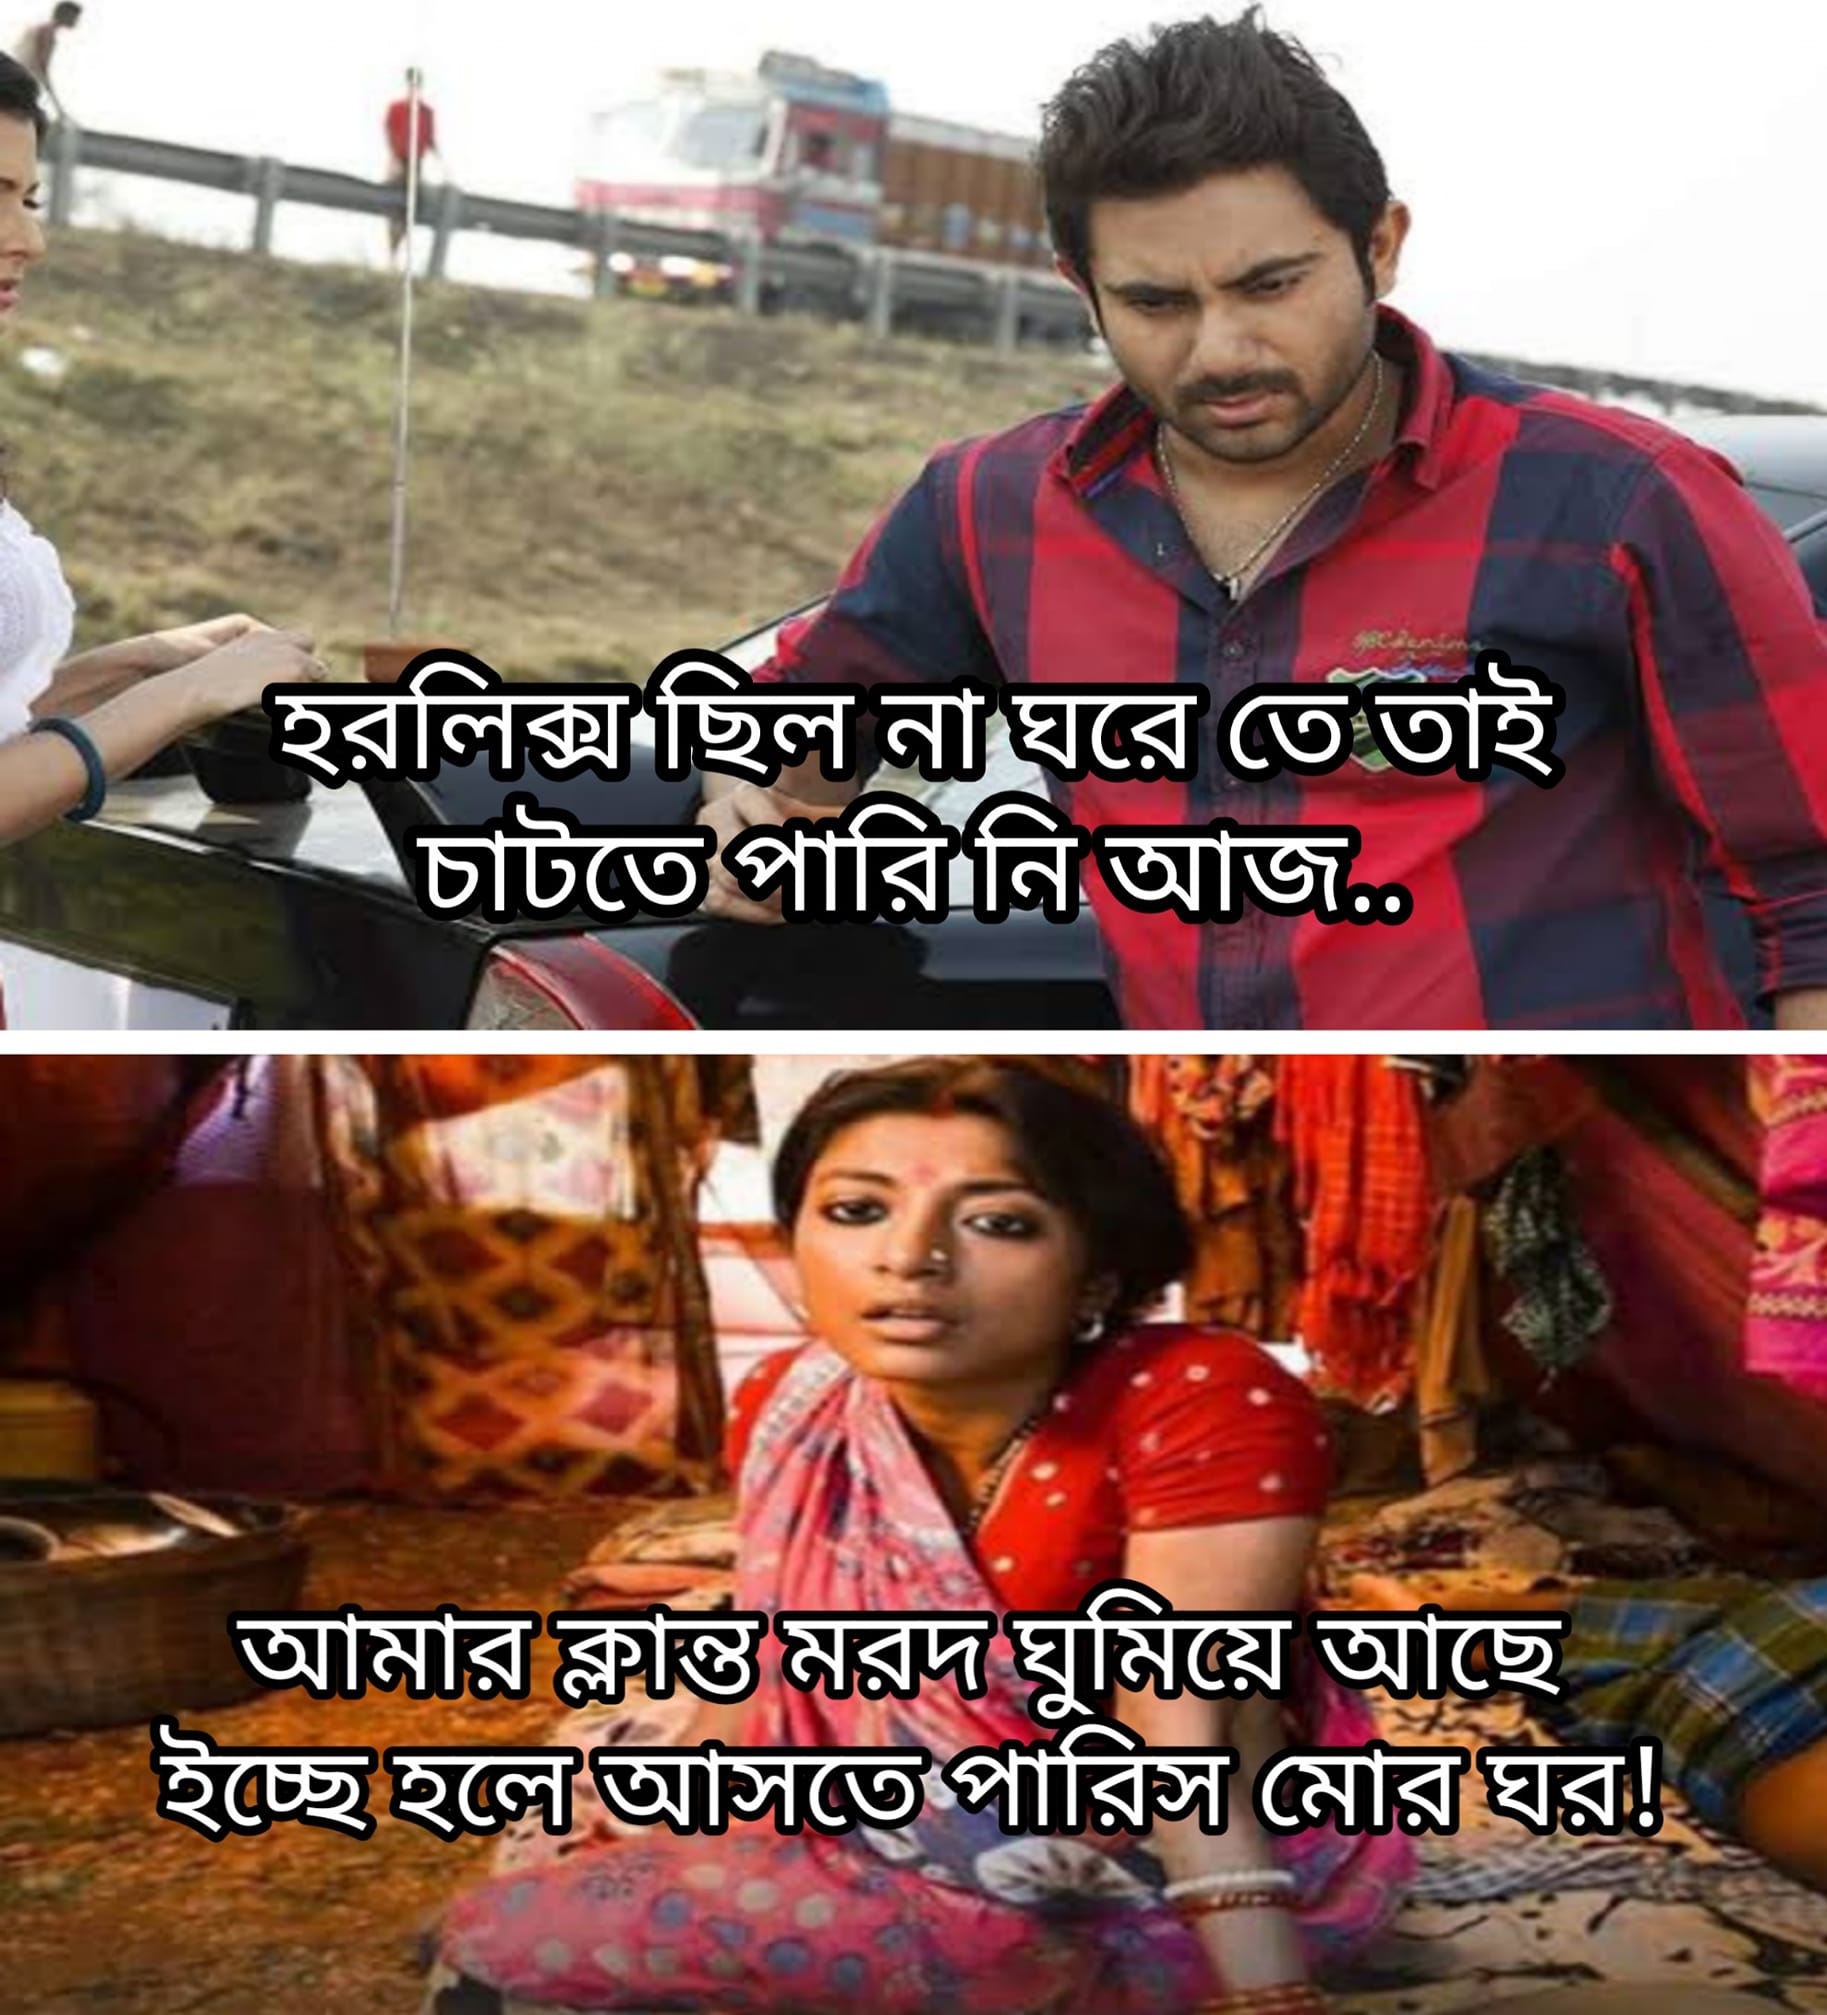
Caption:  হরলিক্স ছিল না ঘেরে তে তাই চাটতে পারি নি আজ...   আমার ক্লান্ত মরদ ঘুমিয়ে আছে ইচ্ছে হলে আসতে পারিস মোর ঘর !
Label: hate